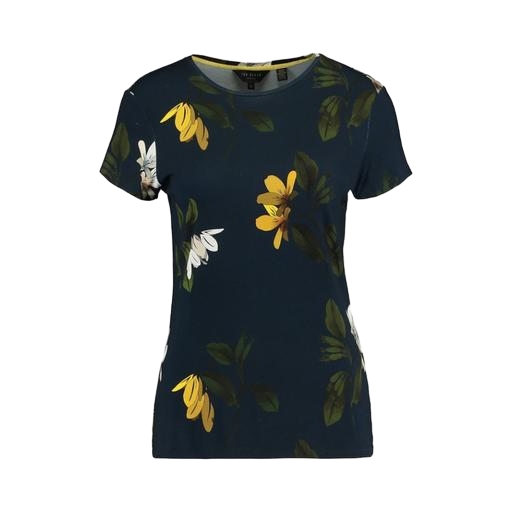
blue printed contrast t-shirt only macy, blue horticultural print t-shirt, blue plus size printed t-shirt only macy, white background